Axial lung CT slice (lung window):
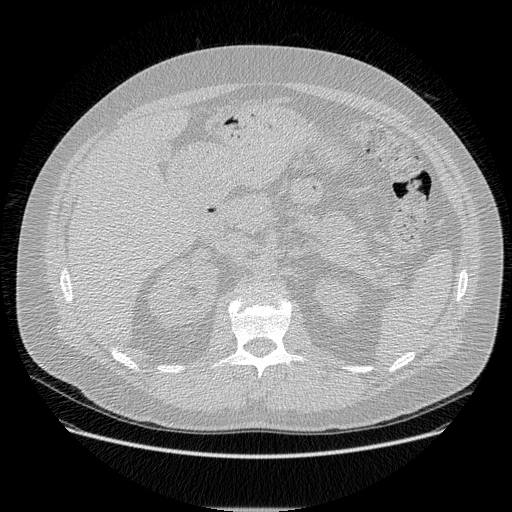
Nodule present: no